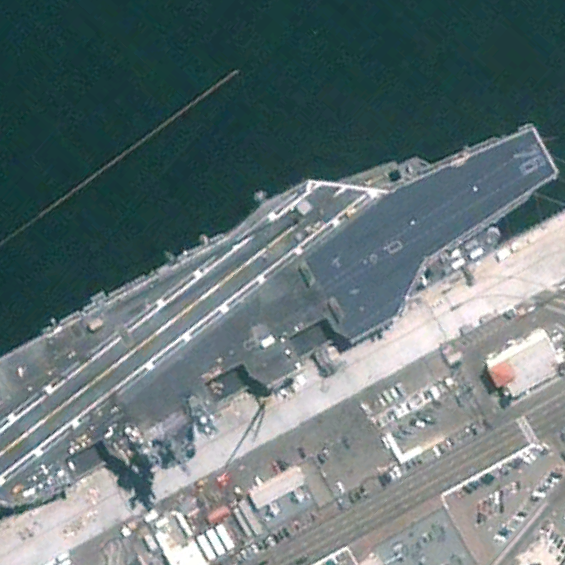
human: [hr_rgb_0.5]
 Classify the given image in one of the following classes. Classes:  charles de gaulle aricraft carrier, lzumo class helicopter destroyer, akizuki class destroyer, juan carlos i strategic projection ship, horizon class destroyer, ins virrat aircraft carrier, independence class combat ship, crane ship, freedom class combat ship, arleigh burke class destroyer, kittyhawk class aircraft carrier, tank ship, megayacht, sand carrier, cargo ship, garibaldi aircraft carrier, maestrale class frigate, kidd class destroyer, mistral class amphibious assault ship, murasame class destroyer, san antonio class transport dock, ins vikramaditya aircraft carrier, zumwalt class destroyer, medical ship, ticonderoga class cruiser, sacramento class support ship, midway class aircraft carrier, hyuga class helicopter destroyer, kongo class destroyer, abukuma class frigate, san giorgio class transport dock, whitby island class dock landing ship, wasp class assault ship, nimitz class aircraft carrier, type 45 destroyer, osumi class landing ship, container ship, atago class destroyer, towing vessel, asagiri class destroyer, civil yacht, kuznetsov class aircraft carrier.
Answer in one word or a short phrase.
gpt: Nimitz class aircraft carrier